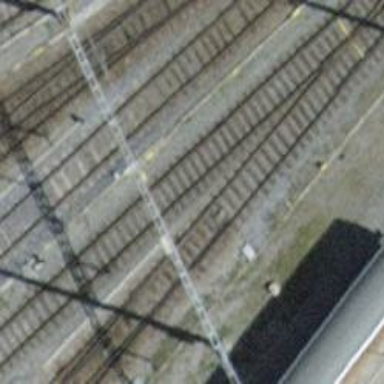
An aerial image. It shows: Railway switch.